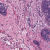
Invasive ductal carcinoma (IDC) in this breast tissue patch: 0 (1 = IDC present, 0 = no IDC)